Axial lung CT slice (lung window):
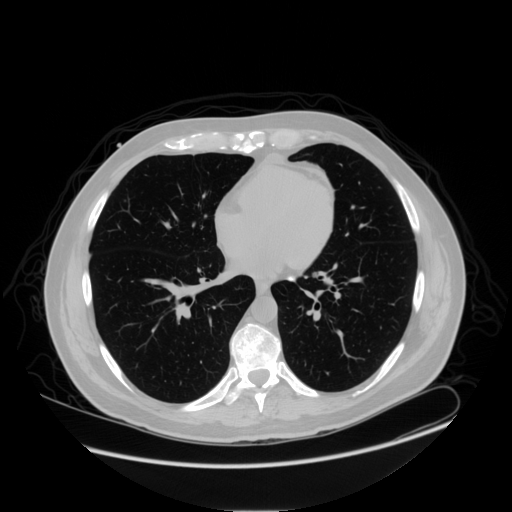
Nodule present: no